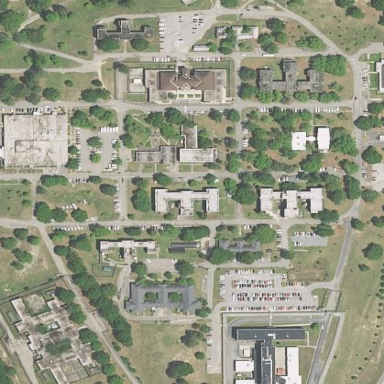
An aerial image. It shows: Hospital under the civic land use category.